Field crop: maize
Growth stage: 1
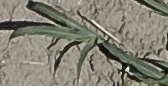
Species: sorghum